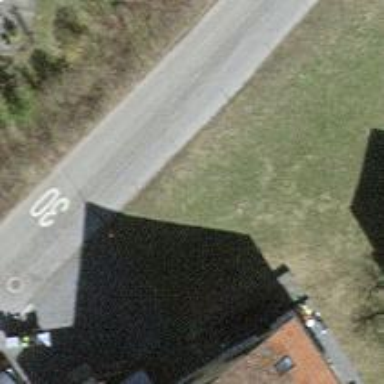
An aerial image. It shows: Residential road.